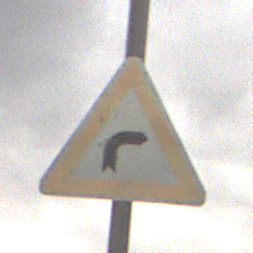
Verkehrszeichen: KurveRechts
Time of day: Midday
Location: Outdoor (Nature)
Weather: Overcast
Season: NotSpecified
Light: Natural